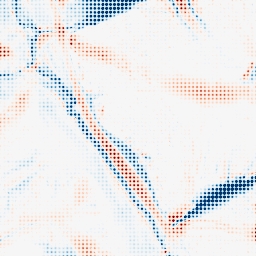
Category: morphological
Decomposition family: morphological
Decomposition parameters: operation: average
size: 20
Upsampling method: sinc_hamming
Upsampling parameters: scale: 8
kernel_size: 4
Upsampling scale: 8